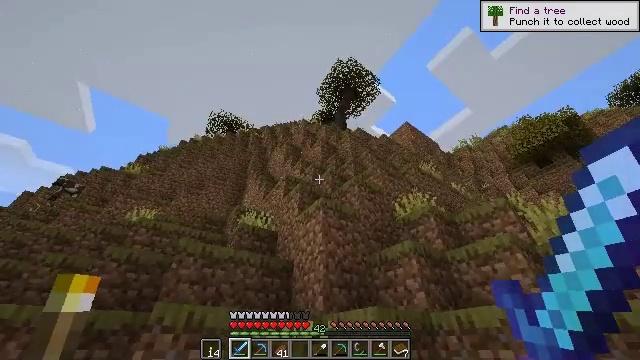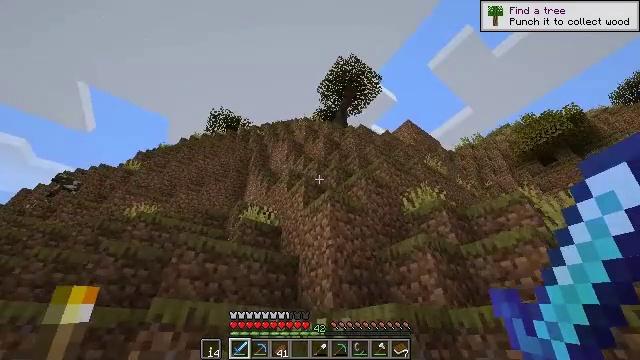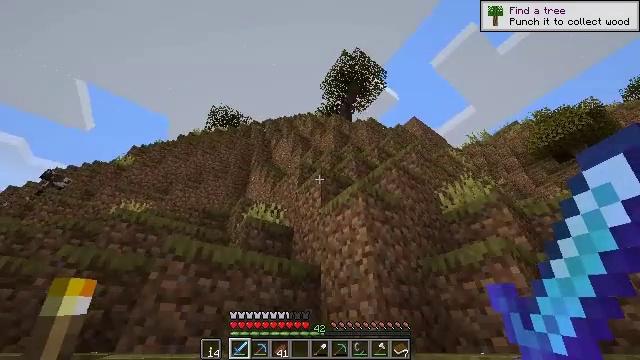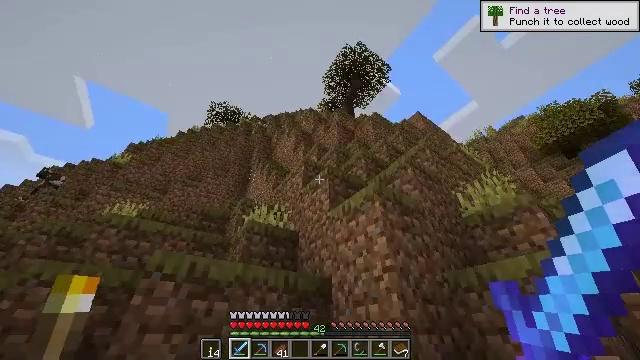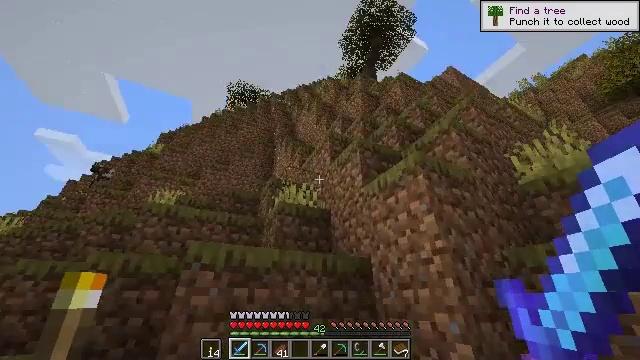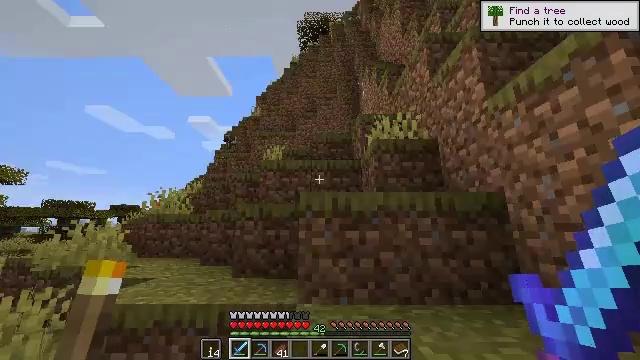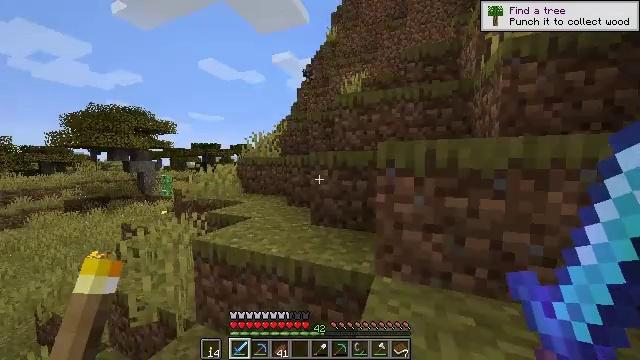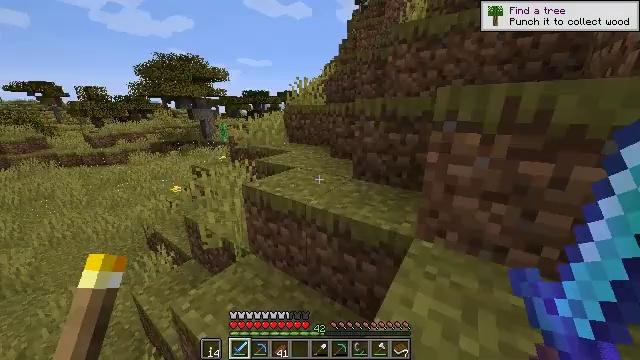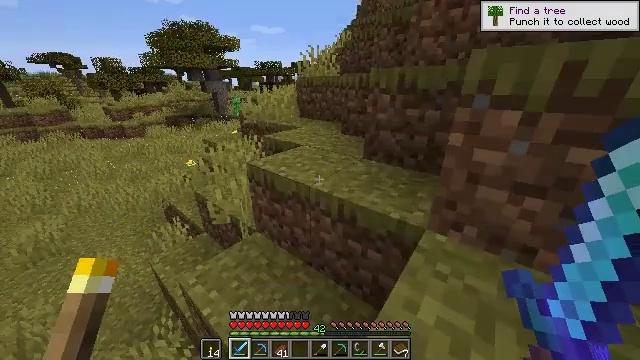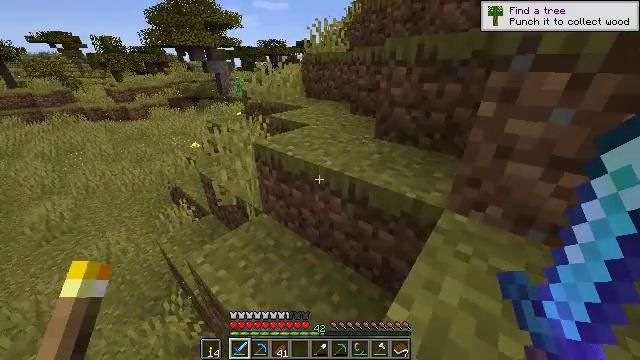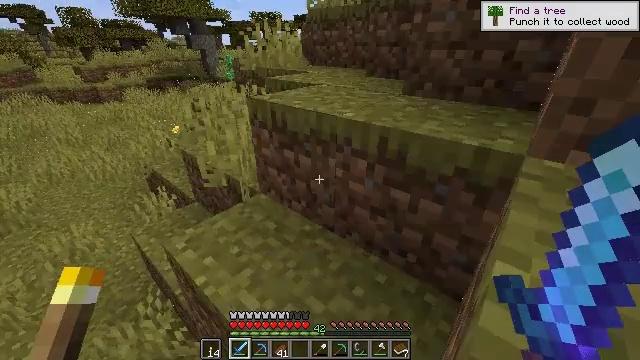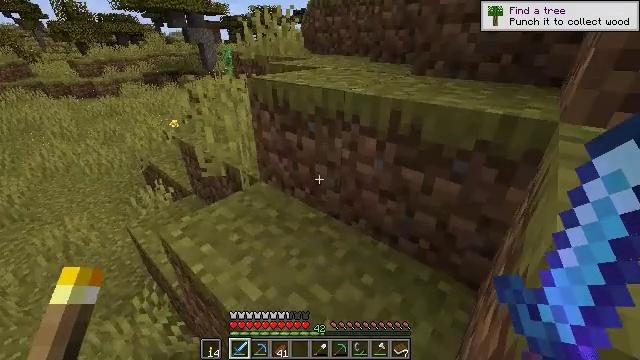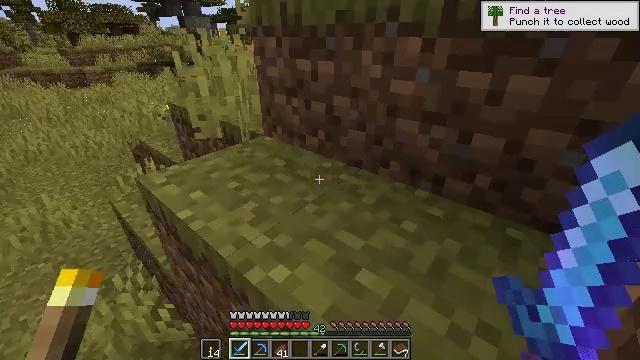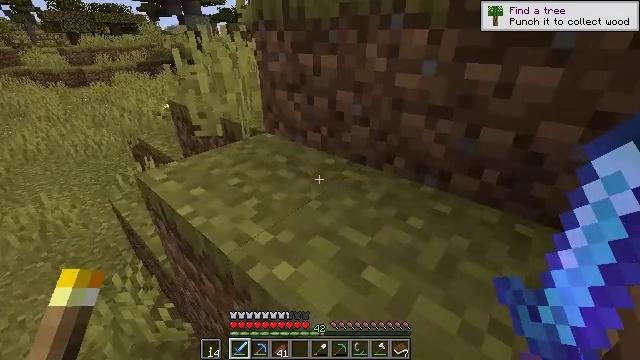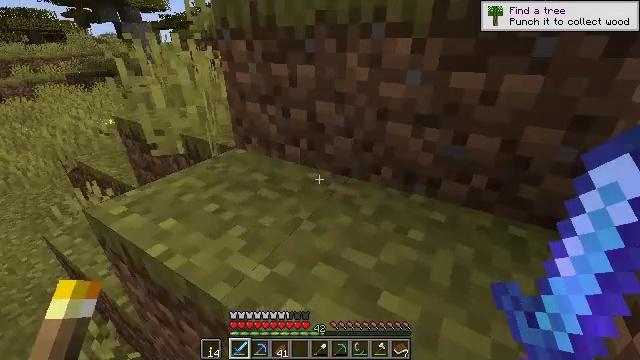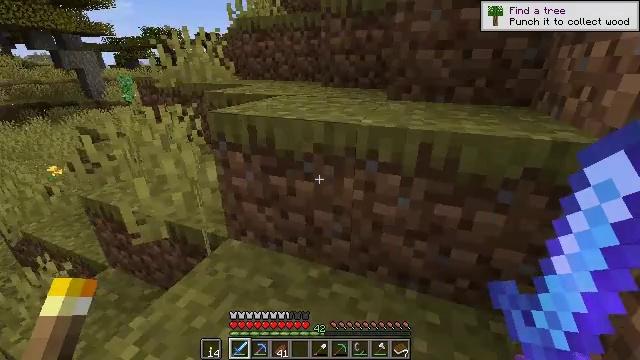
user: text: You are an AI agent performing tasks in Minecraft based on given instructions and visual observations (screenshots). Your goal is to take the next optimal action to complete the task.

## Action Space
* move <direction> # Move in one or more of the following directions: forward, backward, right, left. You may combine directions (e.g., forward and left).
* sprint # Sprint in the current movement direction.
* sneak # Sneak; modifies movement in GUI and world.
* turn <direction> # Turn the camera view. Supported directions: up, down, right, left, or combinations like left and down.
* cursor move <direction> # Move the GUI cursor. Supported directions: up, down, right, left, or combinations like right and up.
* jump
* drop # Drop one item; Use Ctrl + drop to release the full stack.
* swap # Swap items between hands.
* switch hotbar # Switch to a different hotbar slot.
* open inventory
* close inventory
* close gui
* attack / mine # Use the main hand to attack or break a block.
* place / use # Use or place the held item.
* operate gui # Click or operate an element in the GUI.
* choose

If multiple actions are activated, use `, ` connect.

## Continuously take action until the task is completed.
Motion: motion action
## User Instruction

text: Pick up the enchanting table.
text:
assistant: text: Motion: move forward and move left, sprint, jump
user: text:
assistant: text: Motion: move forward and move left, sprint, jump
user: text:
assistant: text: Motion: move forward and move left, sprint, turn down, jump
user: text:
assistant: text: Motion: move forward and move left, sprint, turn left and down, jump
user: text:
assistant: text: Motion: move forward and move left, sprint, turn left and down, jump
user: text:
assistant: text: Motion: move forward and move left, sprint, turn left and down, jump
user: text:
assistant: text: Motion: move forward and move left, sprint, turn left and down, jump
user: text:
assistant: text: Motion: move forward and move left, sprint, turn left and down, jump
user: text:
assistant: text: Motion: move forward and move left, sprint, turn left and down, jump
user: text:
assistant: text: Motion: move forward and move left, sprint, jump
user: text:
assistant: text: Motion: move forward and move left, sprint, jump
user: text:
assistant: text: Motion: move forward and move left, sprint, jump
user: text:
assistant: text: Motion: move forward and move left, sprint, jump
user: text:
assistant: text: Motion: move forward and move left, sprint, turn right and up, jump
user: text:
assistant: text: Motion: move forward and move left, sprint, turn right and up, jump
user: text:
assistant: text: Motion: move forward and move right, sprint, turn right and up, jump
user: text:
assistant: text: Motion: move forward and move right, sprint, turn up, jump
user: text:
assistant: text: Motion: move forward and move right, sprint, jump
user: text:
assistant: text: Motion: move forward and move right, sprint, jump
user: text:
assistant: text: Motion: move forward and move right, sprint, turn left and up, jump
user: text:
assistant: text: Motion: move forward and move right, sprint, turn left and up, jump
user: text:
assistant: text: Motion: move forward and move right, sprint, turn left, jump
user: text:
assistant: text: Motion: move forward and move right, sprint, jump
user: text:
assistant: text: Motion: move forward and move right, sprint, jump
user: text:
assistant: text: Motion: move forward and move right, sprint, turn right, jump
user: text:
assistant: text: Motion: move forward and move right, sprint, turn right and up, jump
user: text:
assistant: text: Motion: move forward and move right, sprint, turn right and up, jump
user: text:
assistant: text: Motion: move forward and move right, sprint, turn right and up, jump
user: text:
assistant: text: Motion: move forward, sprint, turn right and up, jump
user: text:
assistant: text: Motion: move forward, sprint, turn right and up, jump